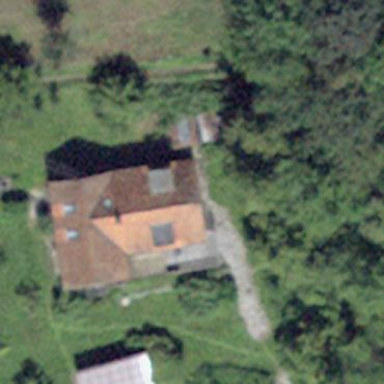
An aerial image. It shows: Detached building.